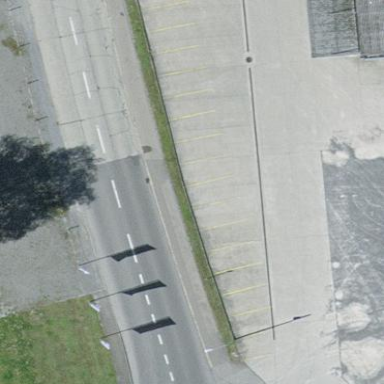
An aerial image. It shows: Parking area with surface.